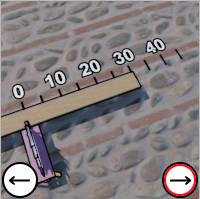
Task: length
Answer: 30
First scale value: 10.0